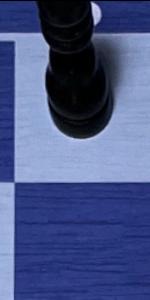
Label: Empty